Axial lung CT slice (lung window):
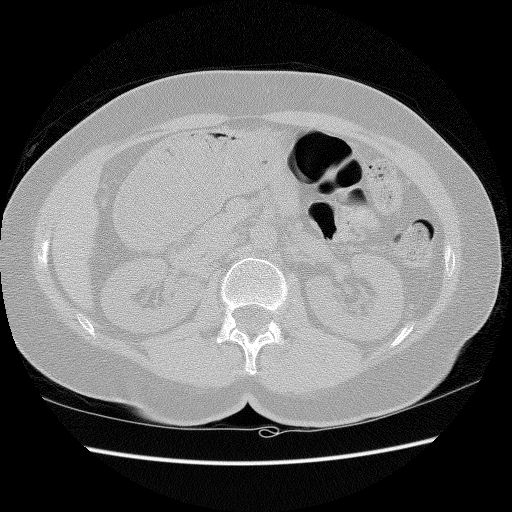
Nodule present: no